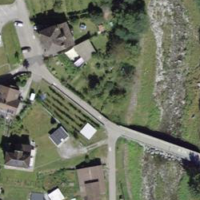
EUNIS habitat code: 54
Species observed at this site:
Actinidia chinensis